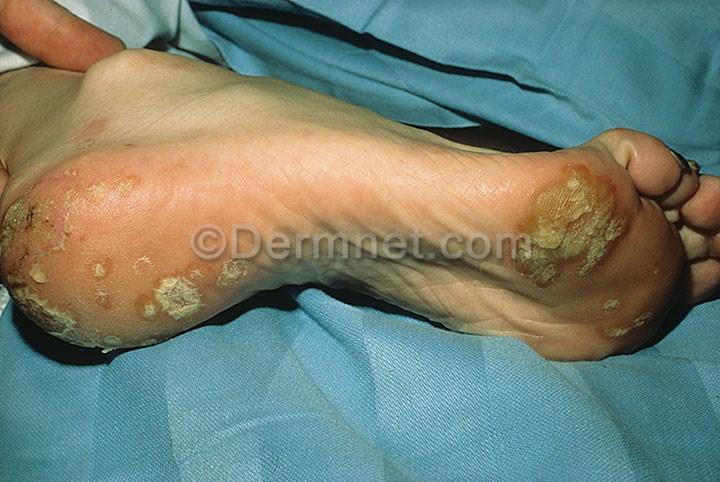
Disease: Herpes HPV and other STDs Photos